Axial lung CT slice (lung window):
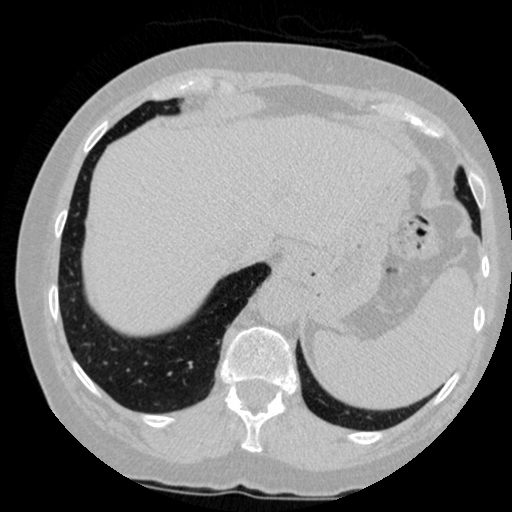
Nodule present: no